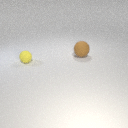
small yellow rubber sphere in front of large brown rubber sphere